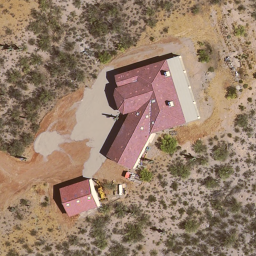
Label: sparseresidential